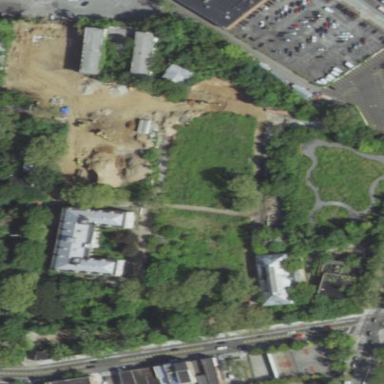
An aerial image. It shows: Brownfield site.